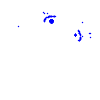
Particle: electron